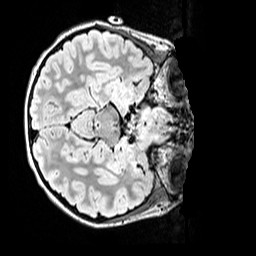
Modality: FLAIR
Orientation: axial
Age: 10
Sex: female
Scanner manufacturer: siemens
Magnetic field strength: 3 T
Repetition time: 5 s
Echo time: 0.388 s